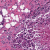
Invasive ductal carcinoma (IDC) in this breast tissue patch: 0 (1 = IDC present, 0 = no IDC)